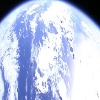
Label: cloud